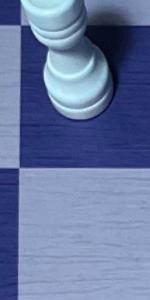
Label: Empty